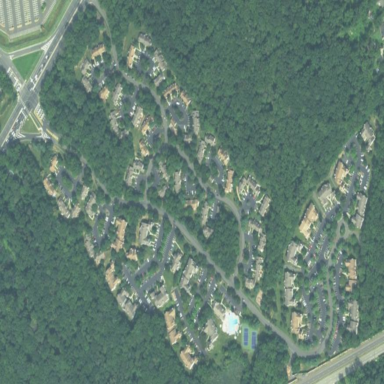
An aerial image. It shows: Residential area consisting of condominiums.